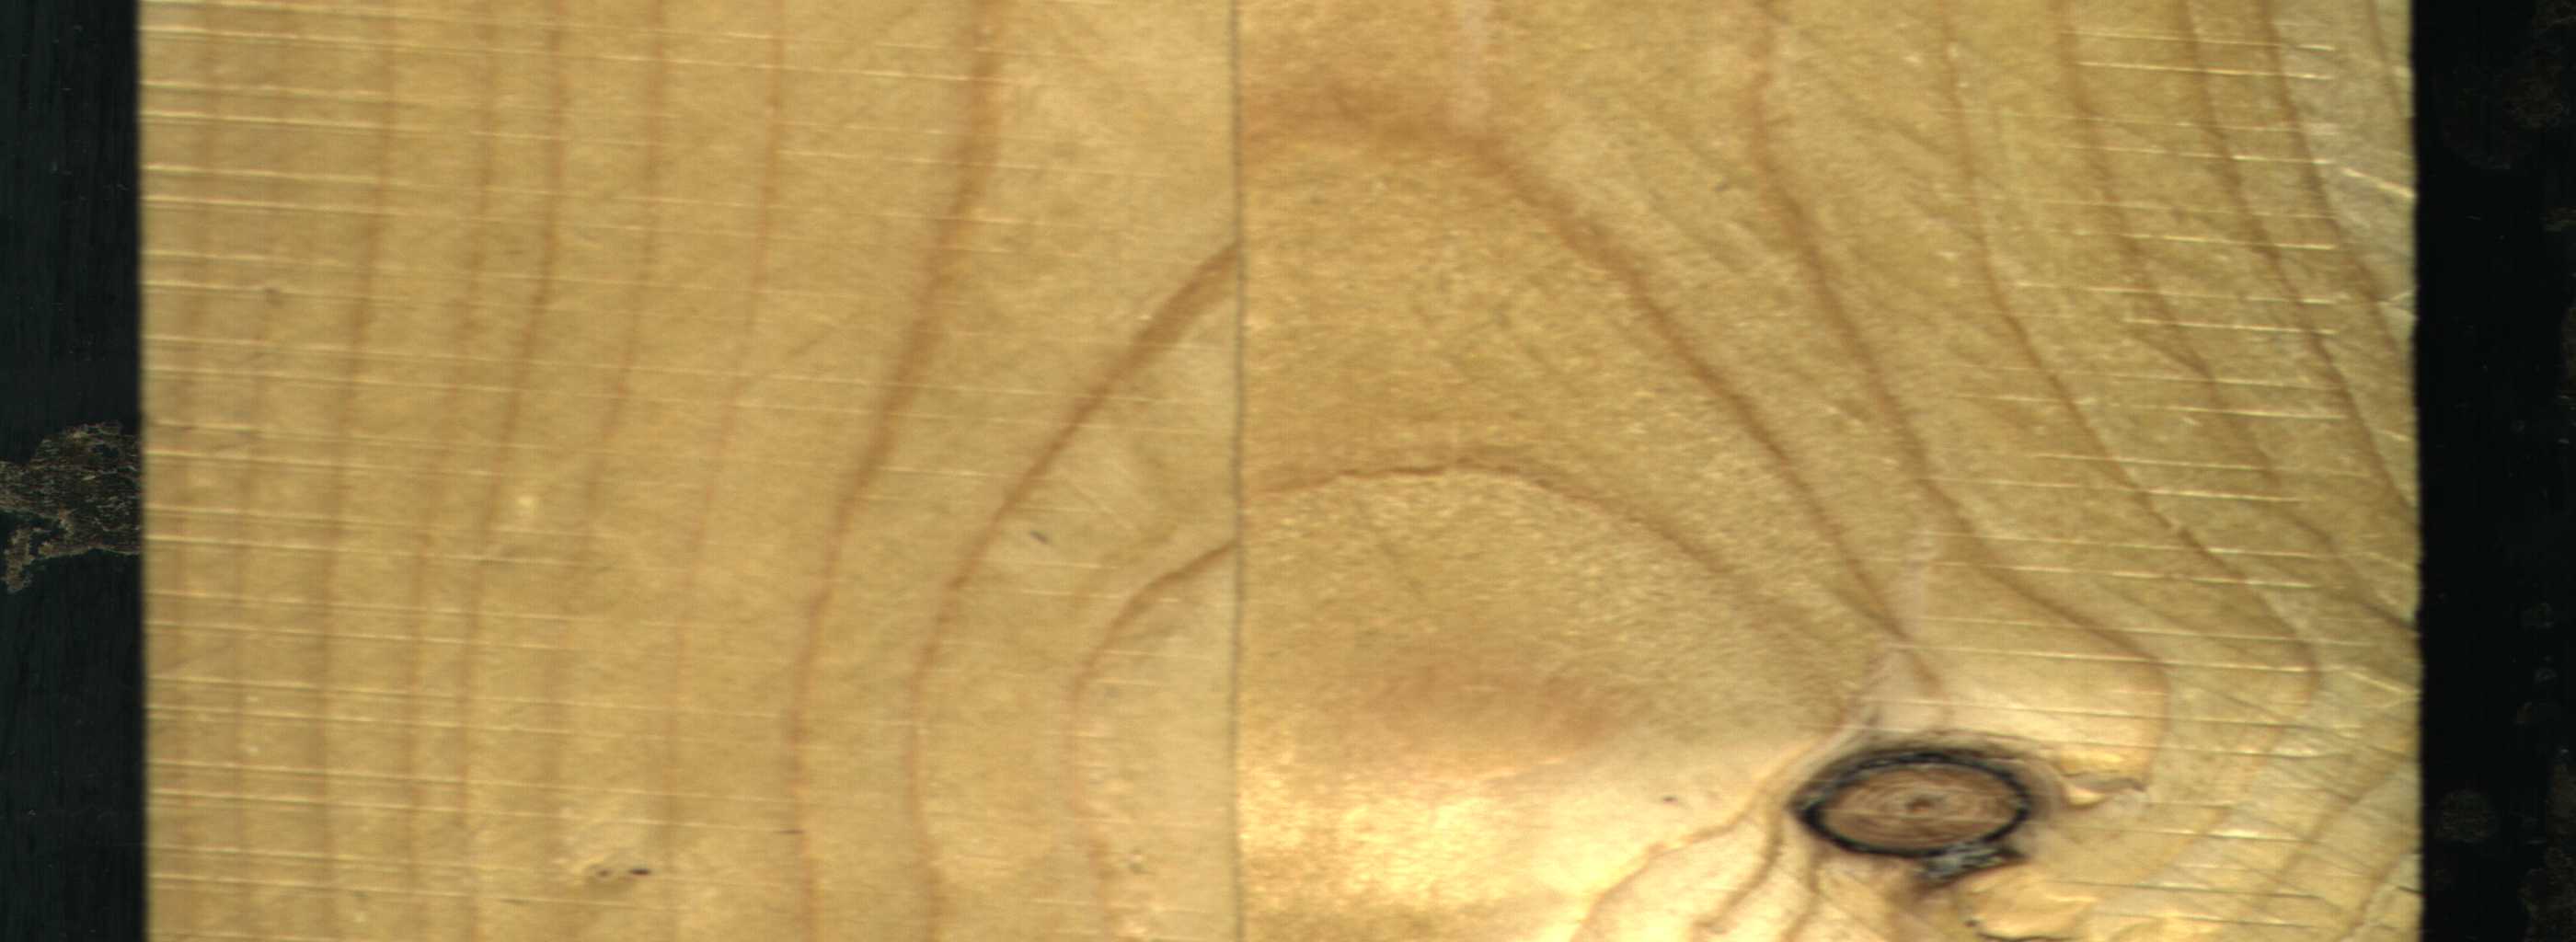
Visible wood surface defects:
Crack
Dead_Knot